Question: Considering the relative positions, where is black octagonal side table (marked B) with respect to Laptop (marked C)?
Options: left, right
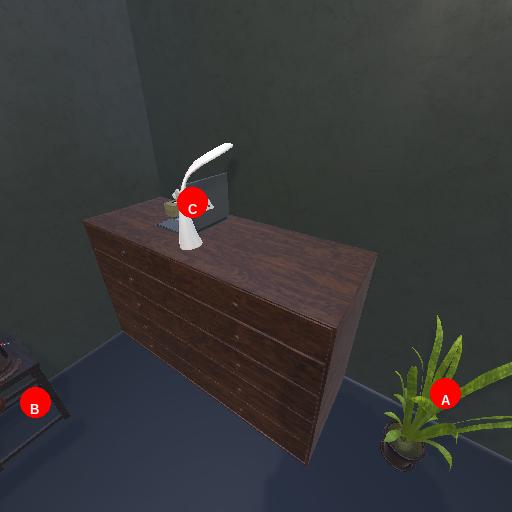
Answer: left